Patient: sex F, age 68
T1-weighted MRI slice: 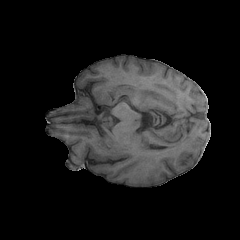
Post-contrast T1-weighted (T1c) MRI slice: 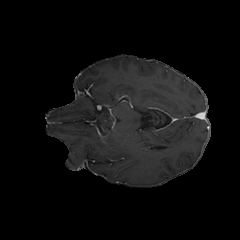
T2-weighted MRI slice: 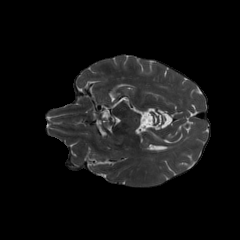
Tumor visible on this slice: yes
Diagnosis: Glioblastoma, IDH-wildtype
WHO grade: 4